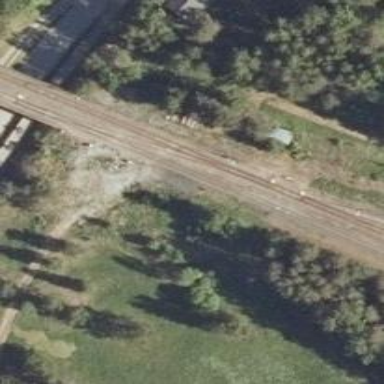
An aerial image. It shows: Continuous rail for railway.